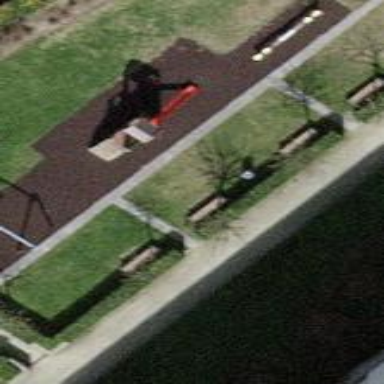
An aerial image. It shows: Playground area for leisure activities on the land.